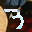
Label: 3